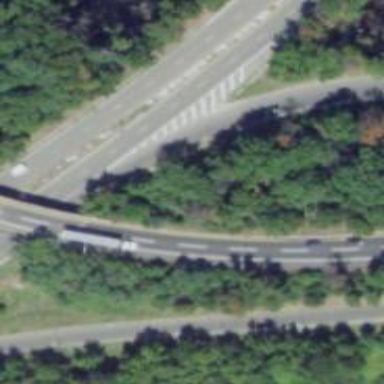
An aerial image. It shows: Interchange linking to motorway.